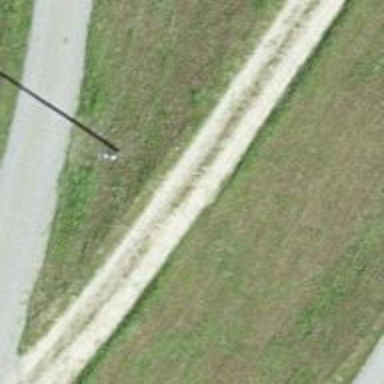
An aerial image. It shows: Power pole.